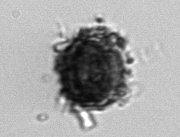
Label: Thalassiosira_TAG_external_detritus